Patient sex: F
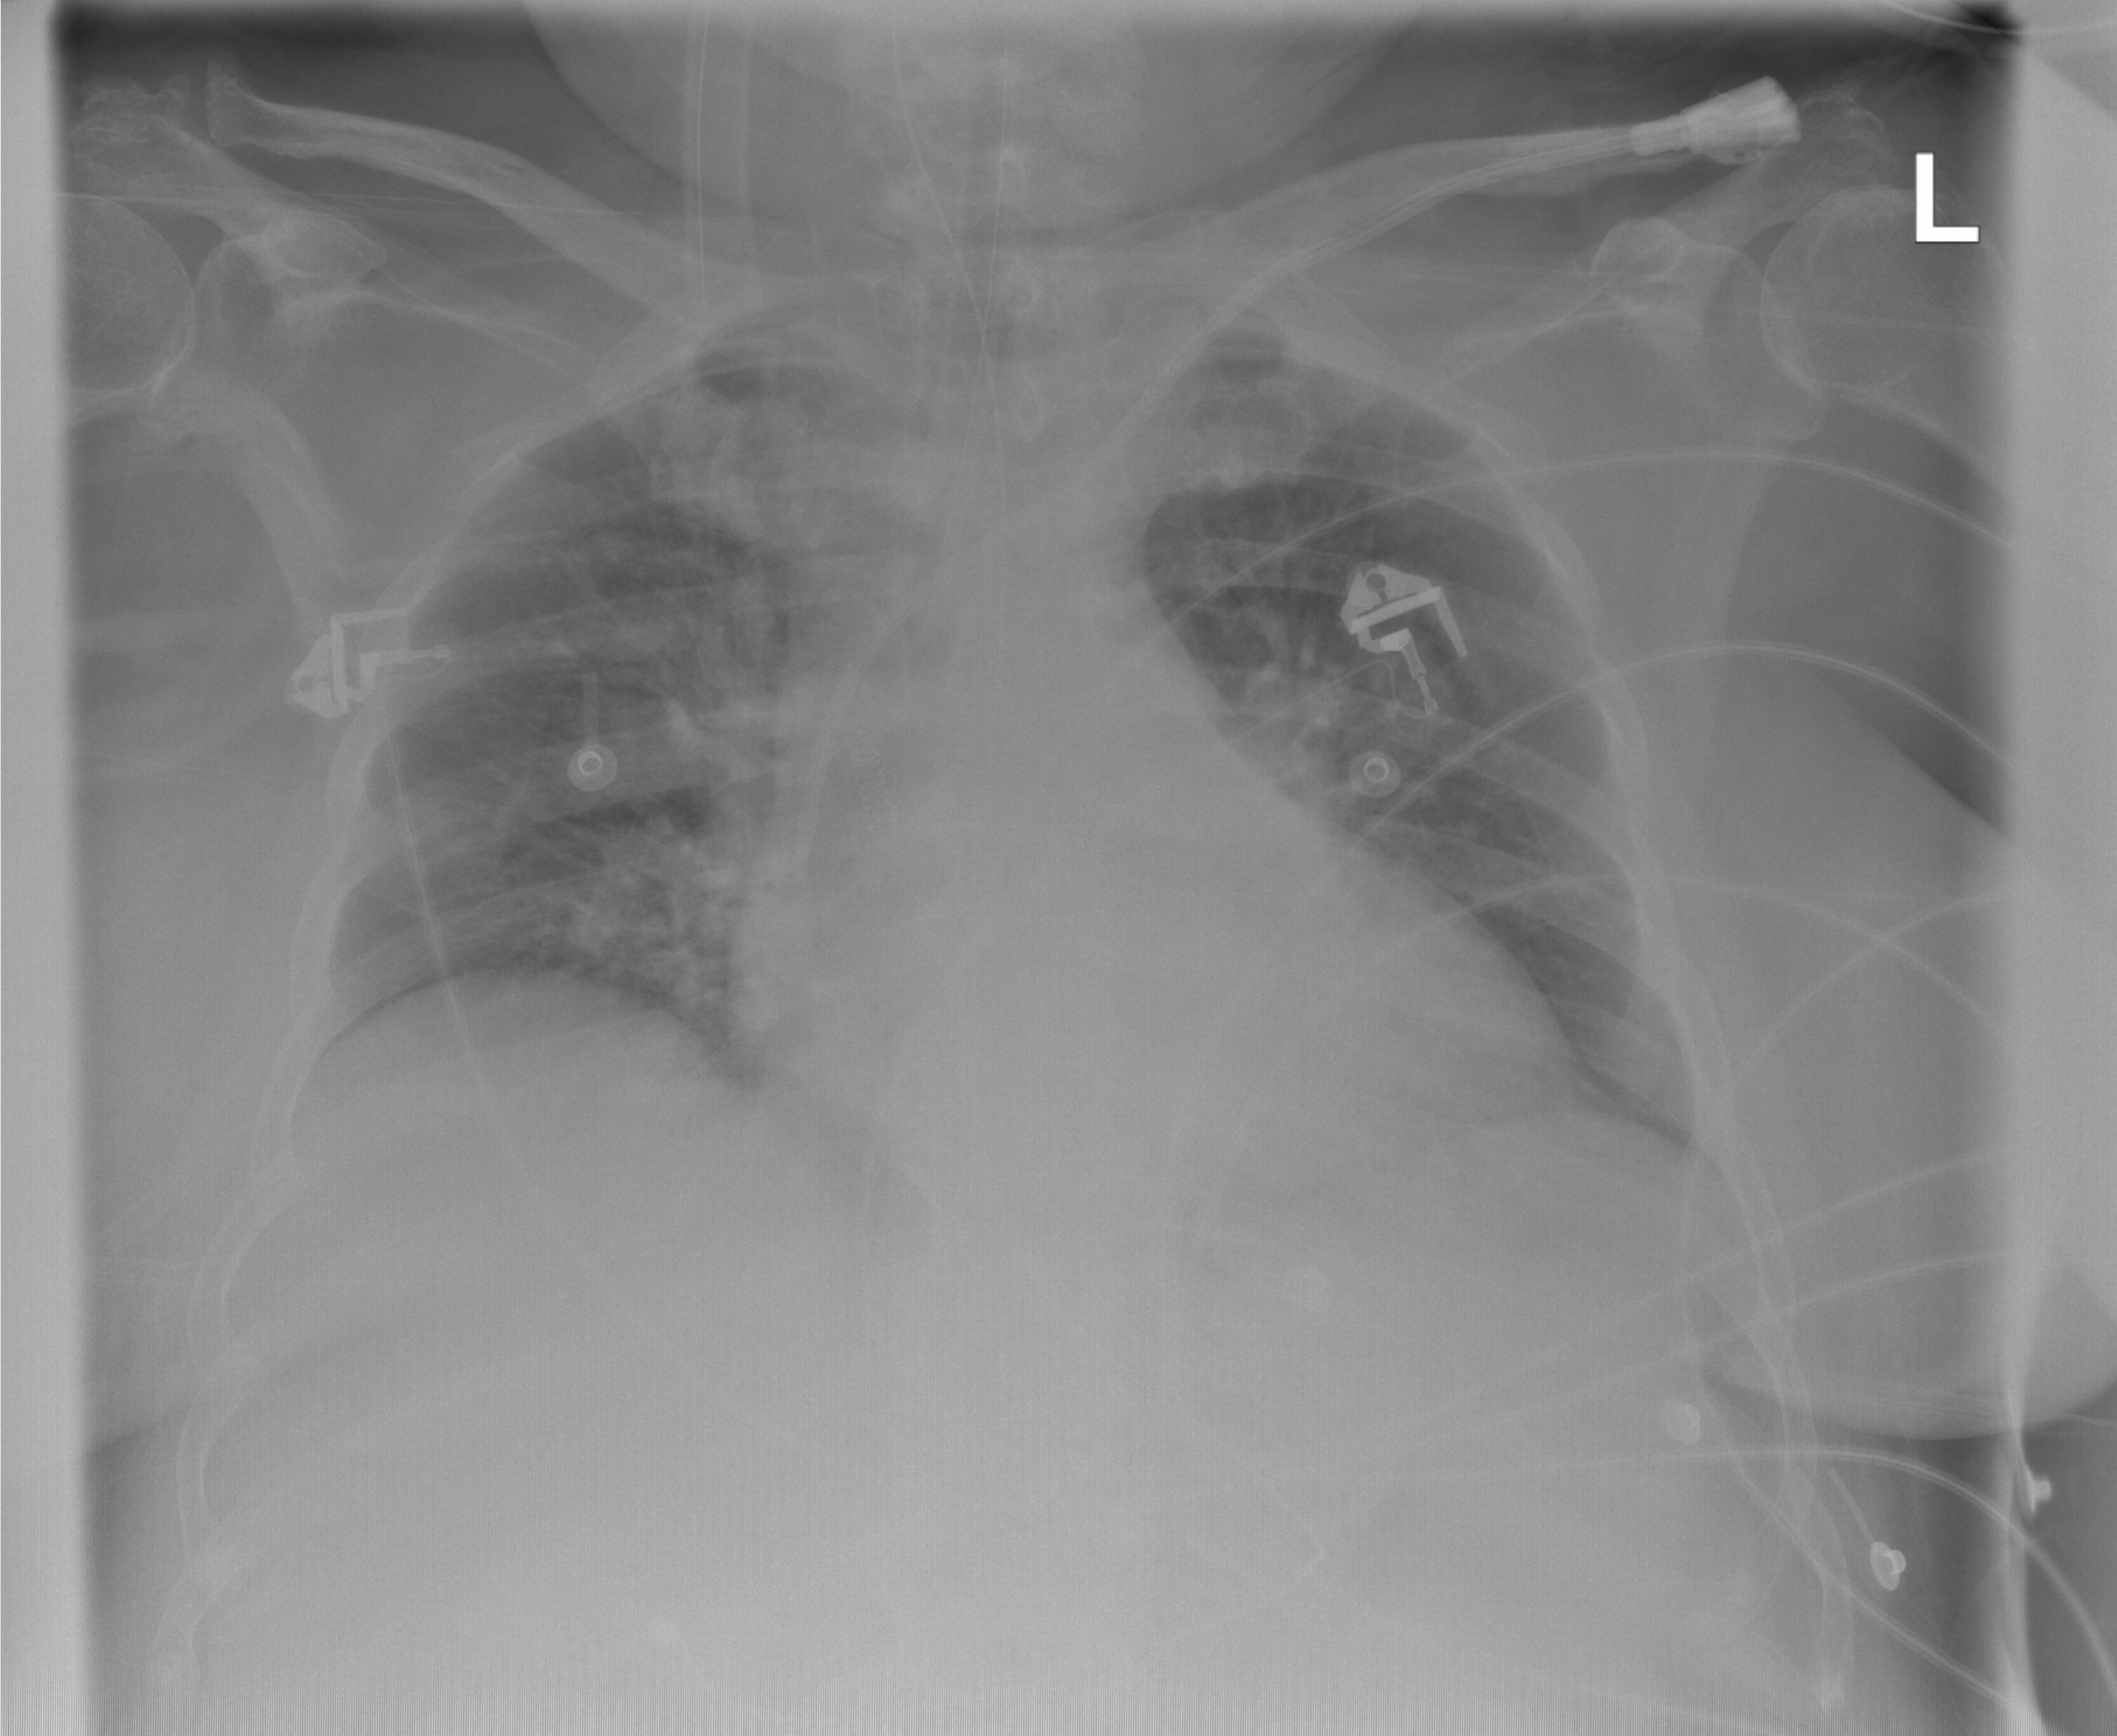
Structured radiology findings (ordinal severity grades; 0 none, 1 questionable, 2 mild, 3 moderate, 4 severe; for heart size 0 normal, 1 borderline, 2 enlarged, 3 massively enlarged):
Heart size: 0
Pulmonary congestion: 1
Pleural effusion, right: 0
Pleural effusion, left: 0
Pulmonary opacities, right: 0
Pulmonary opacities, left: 0
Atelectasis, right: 0
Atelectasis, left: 0